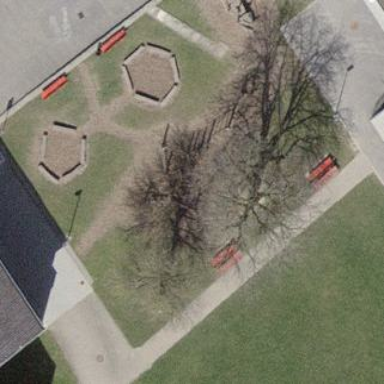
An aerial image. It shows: Playground area for leisure land.